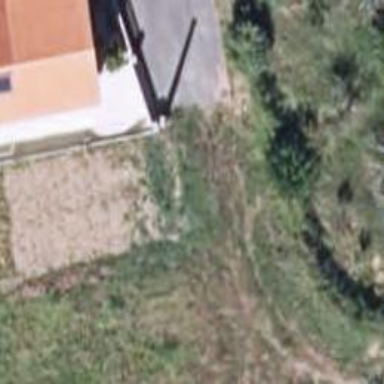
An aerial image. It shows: Fence is in the image.